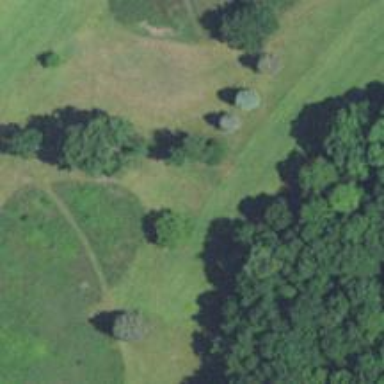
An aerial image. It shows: View of golf hole.